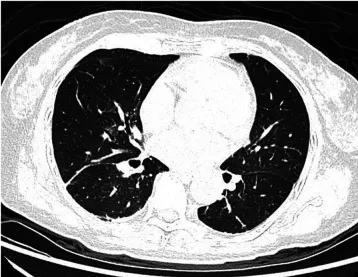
Chest computed tomography (CT) scans. (B) A repeat chest CT scan at discharge showed complete resolution of the previously noted pulmonary edema.
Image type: radiology (ct)